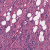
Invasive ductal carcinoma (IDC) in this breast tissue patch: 1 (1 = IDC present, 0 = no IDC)